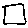
Label: square